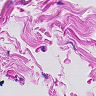
Metastatic tissue present: no